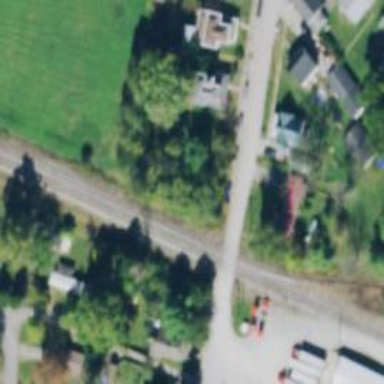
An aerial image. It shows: Level crossing along the railway.